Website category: auto
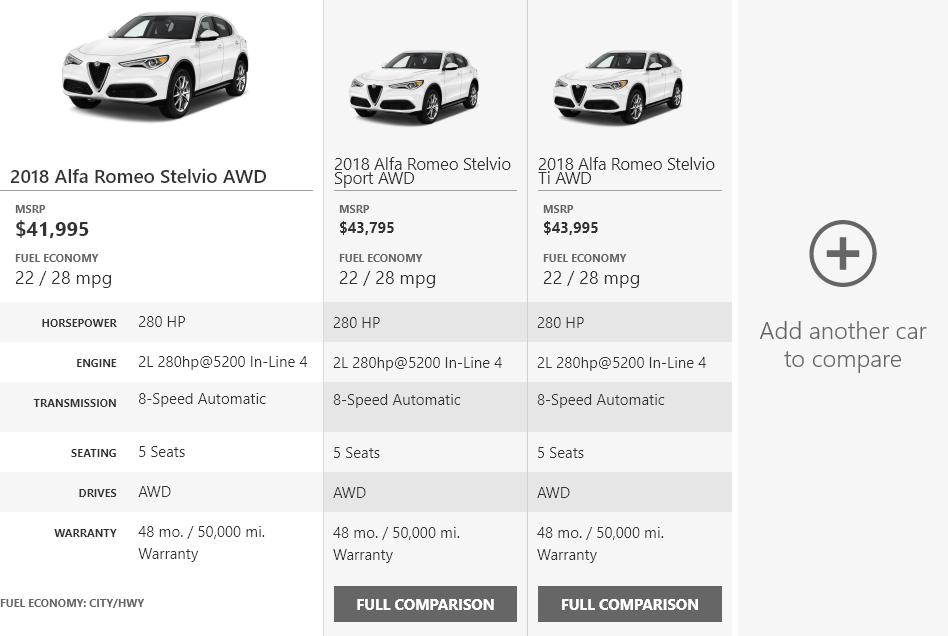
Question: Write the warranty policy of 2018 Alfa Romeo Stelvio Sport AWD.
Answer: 48 mo. / 50,000 mi. Warranty

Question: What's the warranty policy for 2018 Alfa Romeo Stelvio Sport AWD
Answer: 48 mo. / 50,000 mi. Warranty

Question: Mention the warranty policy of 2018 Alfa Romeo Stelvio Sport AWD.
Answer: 48 mo. / 50,000 mi. Warranty

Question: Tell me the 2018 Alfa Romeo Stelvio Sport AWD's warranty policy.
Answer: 48 mo. / 50,000 mi. Warranty